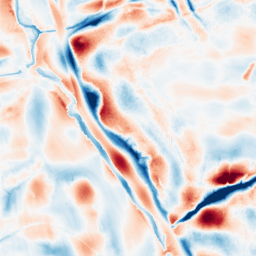
Category: wavelet
Decomposition family: wavelet_biorthogonal
Decomposition parameters: wavelet: bior5.5
level: 5
Upsampling method: quadratic
Upsampling parameters: scale: 4
Upsampling scale: 4